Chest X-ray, PA view. Patient: 69 years old, sex F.
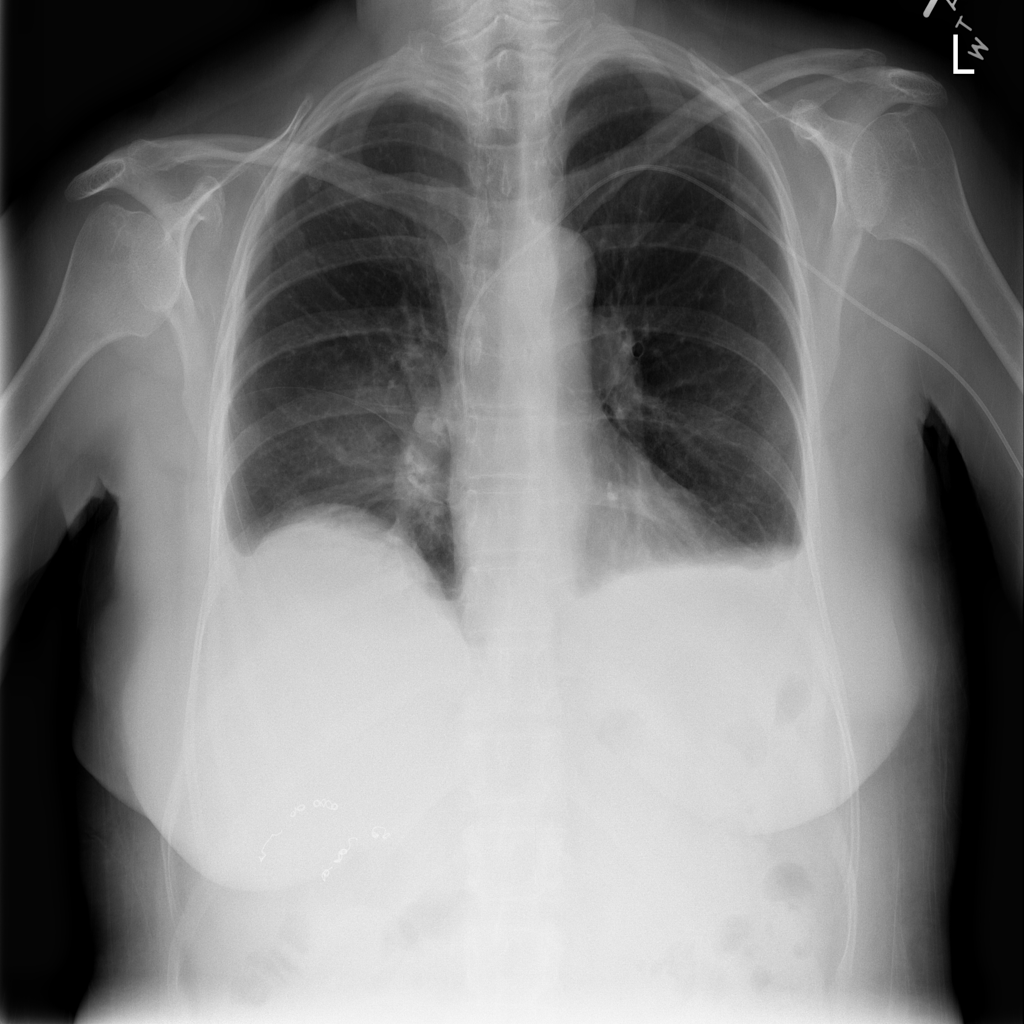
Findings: Atelectasis, Effusion